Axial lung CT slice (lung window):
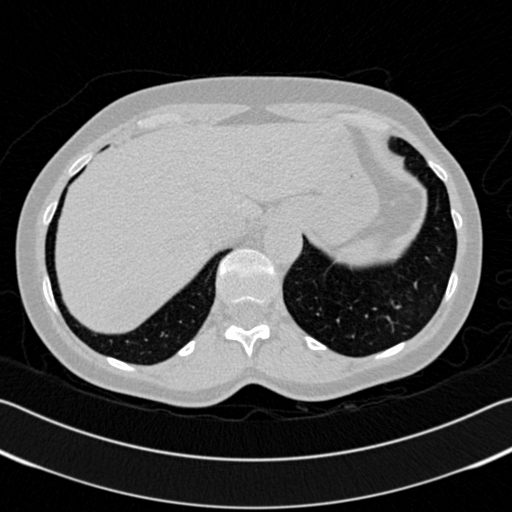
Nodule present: no